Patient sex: M
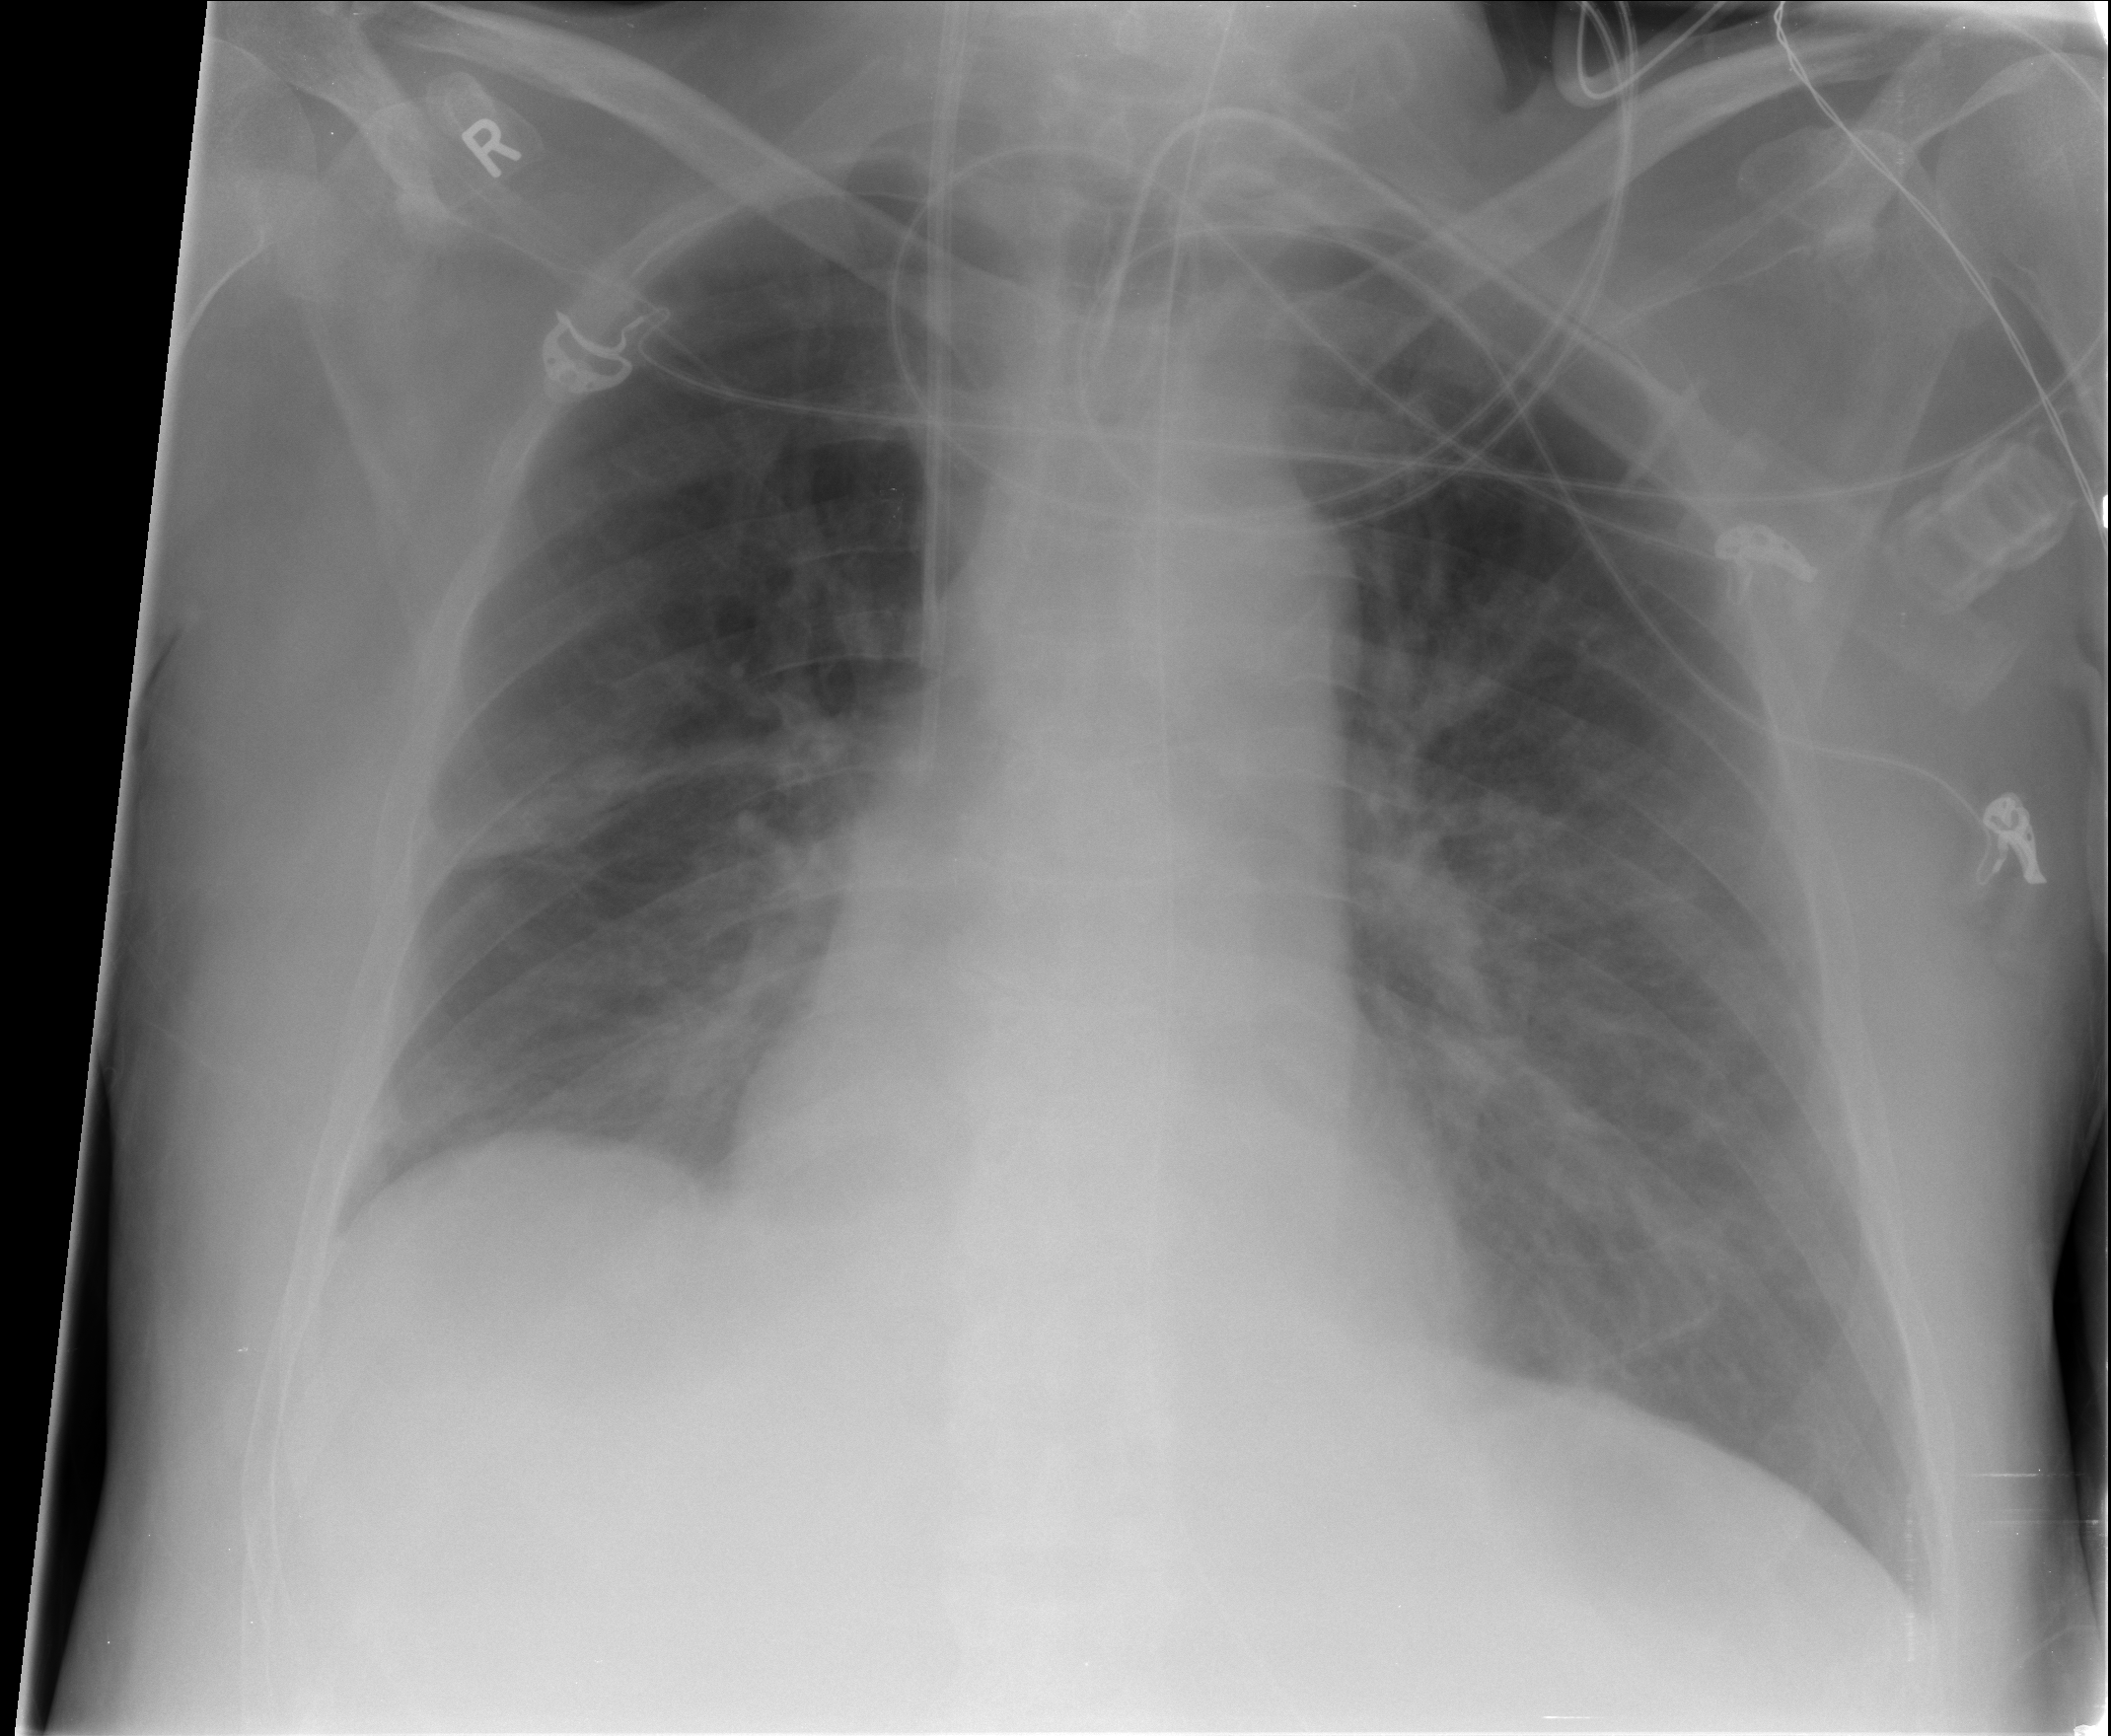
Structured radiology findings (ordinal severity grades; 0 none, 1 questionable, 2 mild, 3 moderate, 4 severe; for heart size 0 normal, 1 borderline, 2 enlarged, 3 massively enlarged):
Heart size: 0
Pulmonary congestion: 2
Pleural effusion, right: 1
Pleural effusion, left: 0
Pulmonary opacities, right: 2
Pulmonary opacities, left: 2
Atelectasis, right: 2
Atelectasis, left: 2